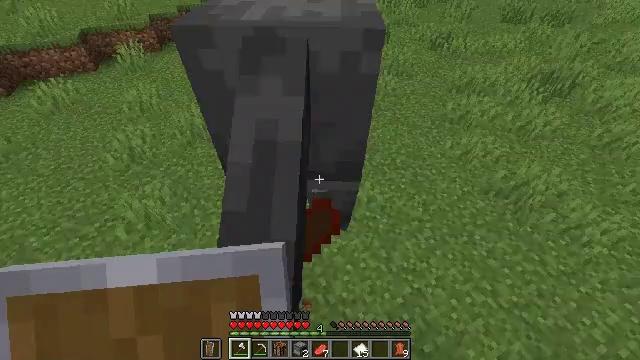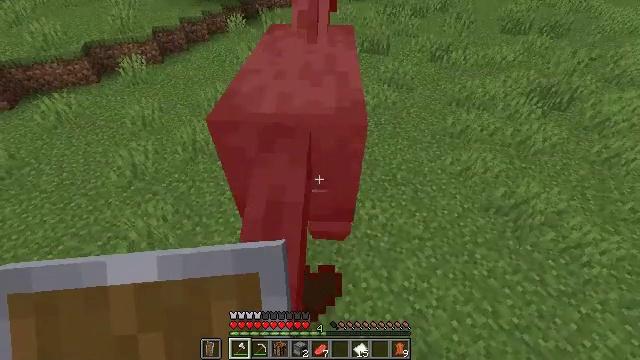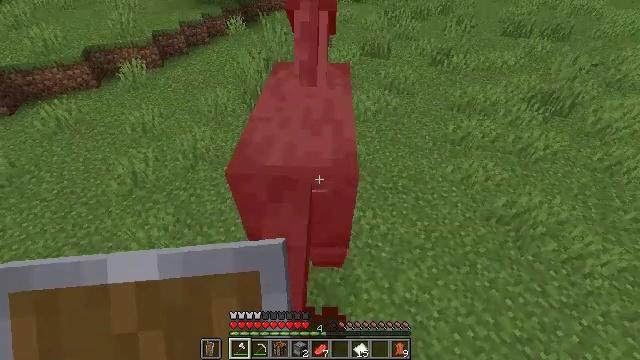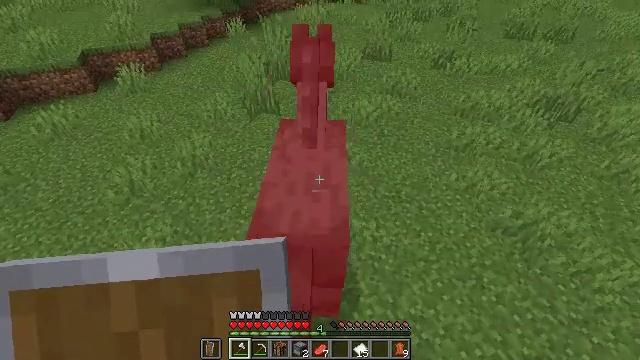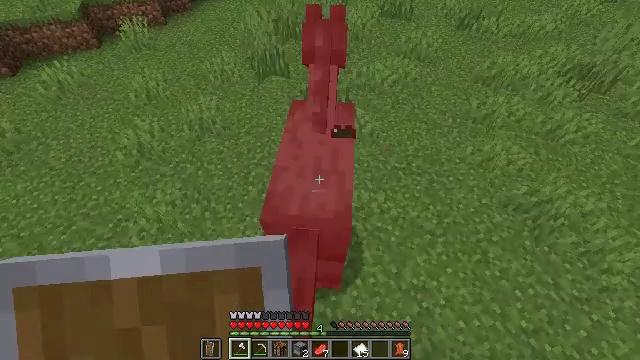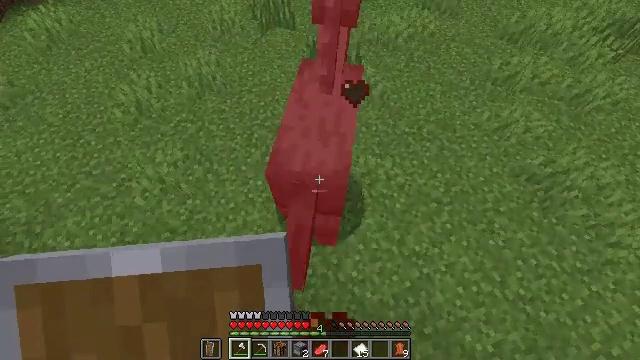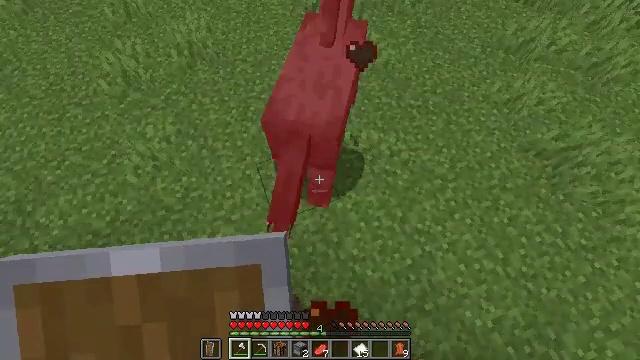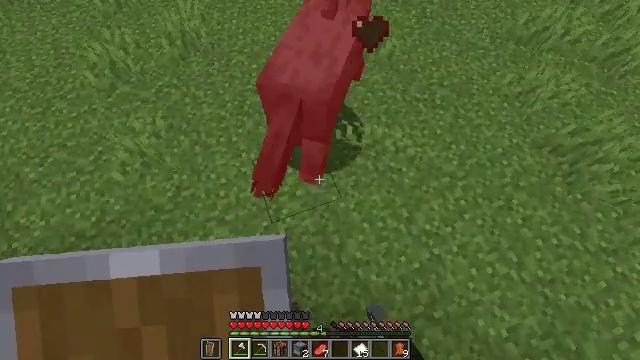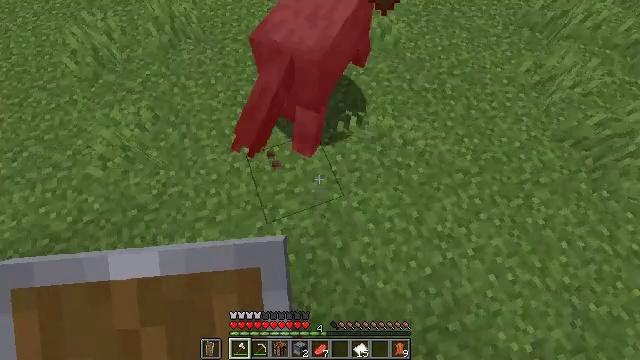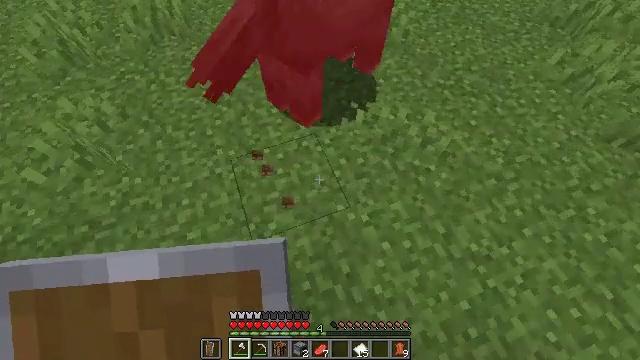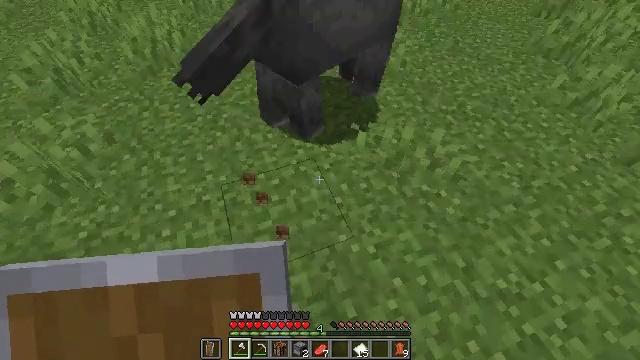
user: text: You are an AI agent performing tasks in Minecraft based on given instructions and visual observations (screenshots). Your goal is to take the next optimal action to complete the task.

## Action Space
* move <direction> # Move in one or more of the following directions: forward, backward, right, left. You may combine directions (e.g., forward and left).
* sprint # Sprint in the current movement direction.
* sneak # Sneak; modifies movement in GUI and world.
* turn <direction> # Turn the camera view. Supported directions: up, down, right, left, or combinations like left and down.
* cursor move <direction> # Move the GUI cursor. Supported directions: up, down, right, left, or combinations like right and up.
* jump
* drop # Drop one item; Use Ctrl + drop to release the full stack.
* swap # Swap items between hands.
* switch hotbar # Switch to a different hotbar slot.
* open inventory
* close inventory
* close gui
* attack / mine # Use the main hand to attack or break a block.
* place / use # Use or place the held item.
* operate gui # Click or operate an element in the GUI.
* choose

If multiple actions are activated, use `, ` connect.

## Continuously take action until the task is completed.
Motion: motion action
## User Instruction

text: Kill the horse.
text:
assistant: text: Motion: move forward, turn up, jump
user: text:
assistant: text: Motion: move forward, jump
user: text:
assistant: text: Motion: move forward, jump
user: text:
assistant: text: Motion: turn left and down, jump
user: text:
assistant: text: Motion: turn left and down, jump
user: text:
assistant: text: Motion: turn down, attack / mine, jump
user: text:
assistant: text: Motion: attack / mine, jump
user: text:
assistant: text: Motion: attack / mine, jump
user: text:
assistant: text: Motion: turn up, attack / mine, jump
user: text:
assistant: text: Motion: turn up, jump
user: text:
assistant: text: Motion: jump